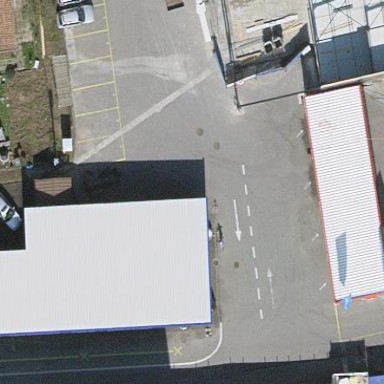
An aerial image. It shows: View of roof of building.